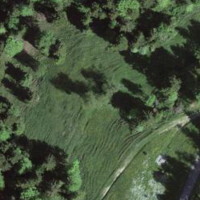
EUNIS habitat code: 41
Species observed at this site:
Pholidoptera griseoaptera
Roeseliana roeselii